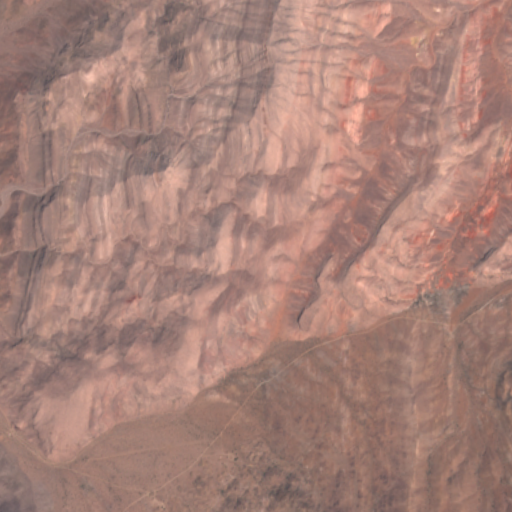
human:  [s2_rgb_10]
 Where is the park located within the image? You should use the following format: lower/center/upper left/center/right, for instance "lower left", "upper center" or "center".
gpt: The park is located in the lower left of the image.
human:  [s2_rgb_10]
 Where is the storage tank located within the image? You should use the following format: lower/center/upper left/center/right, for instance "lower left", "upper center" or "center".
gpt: The storage tank is located in the lower center of the image.
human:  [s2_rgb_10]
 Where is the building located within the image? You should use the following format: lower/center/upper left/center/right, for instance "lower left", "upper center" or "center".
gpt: The building is located in the lower center of the image.
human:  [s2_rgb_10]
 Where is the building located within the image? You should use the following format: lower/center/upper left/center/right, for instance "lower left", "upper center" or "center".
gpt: The building is located in the lower center of the image.
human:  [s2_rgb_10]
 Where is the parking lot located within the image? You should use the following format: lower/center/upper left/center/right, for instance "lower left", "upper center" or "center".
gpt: There is no parking lot in the image.